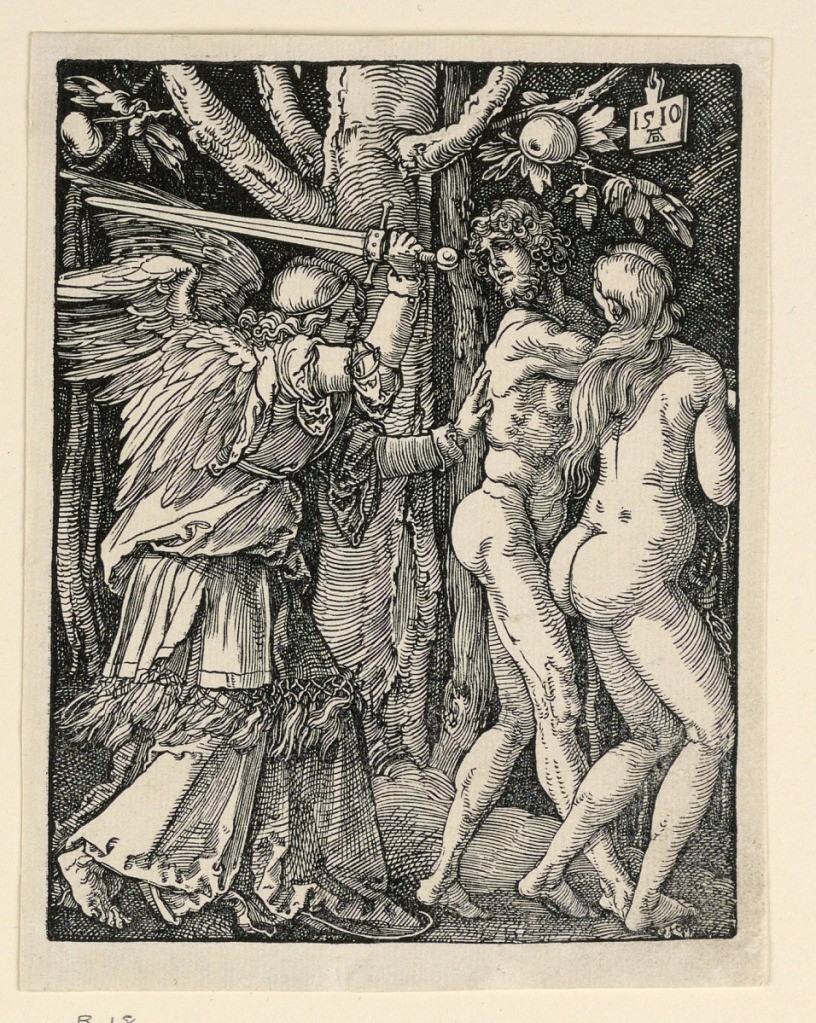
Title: Adam and Eve Expelled from Paradise, from The Little Passion Series
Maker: Albrecht Dürer, German, 1471–1528
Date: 1510
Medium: Woodcut on paper
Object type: Print
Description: Adam and Eve move toward right, pursued by a winged angel, carrying an upraised sword in his left hand, and gently pushing Adam with his right. Monogram of Dürer and date 1510 on tablet suspended from branch of tree at upper right.